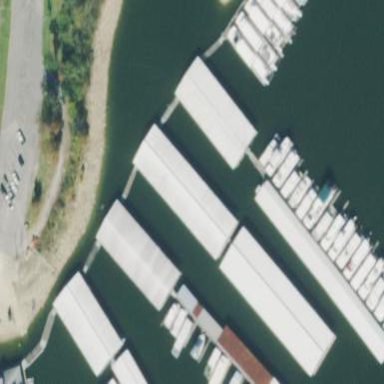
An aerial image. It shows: Boathouse.